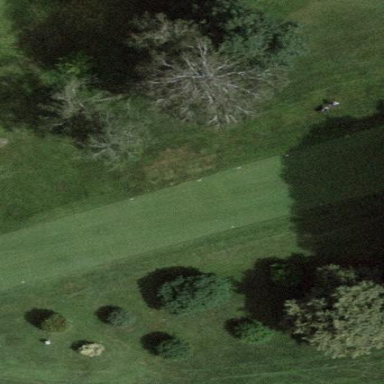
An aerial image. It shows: Golf tee.